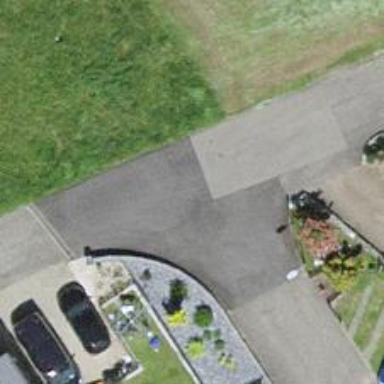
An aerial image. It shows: Smoothly paved residential road.